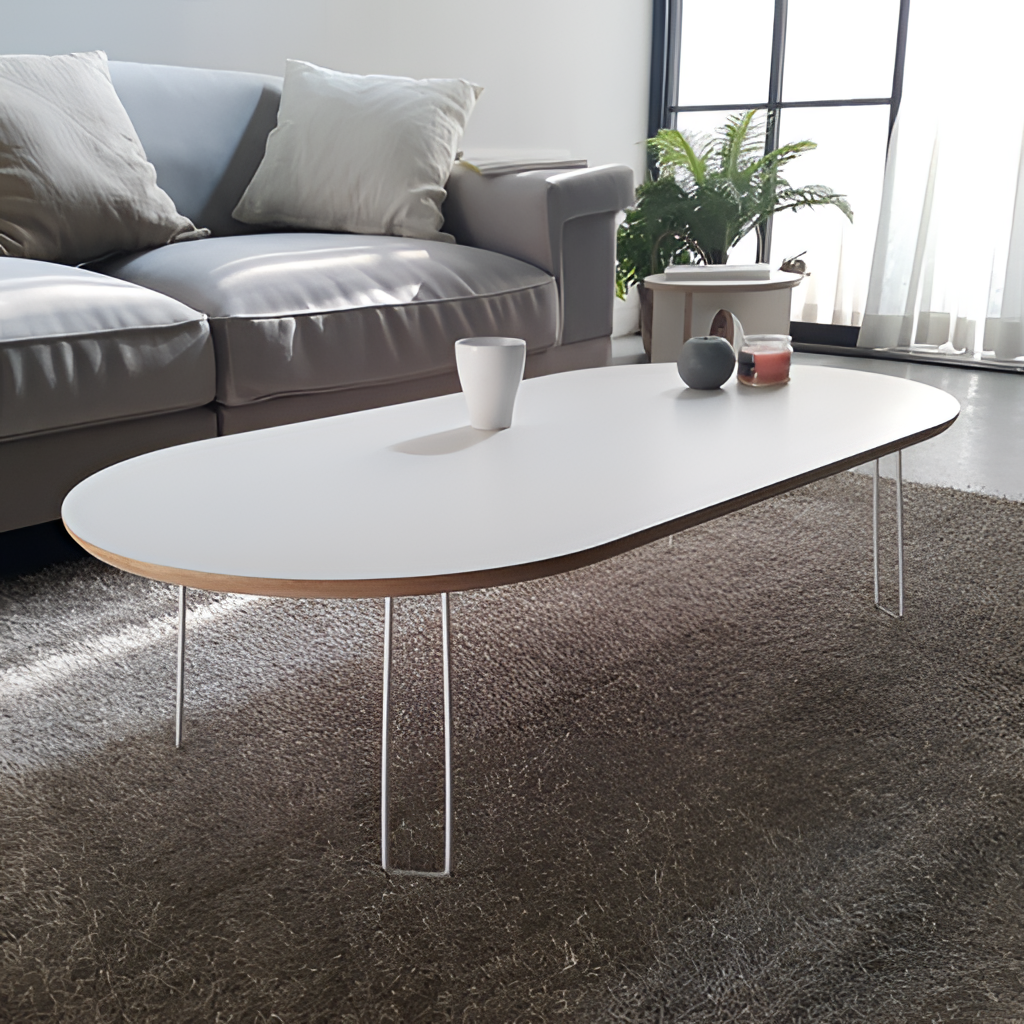
white wood coffee table, living room, fabric flooring, with solid pattern, white paint wallpaper, with solid pattern, contemporary